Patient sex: F
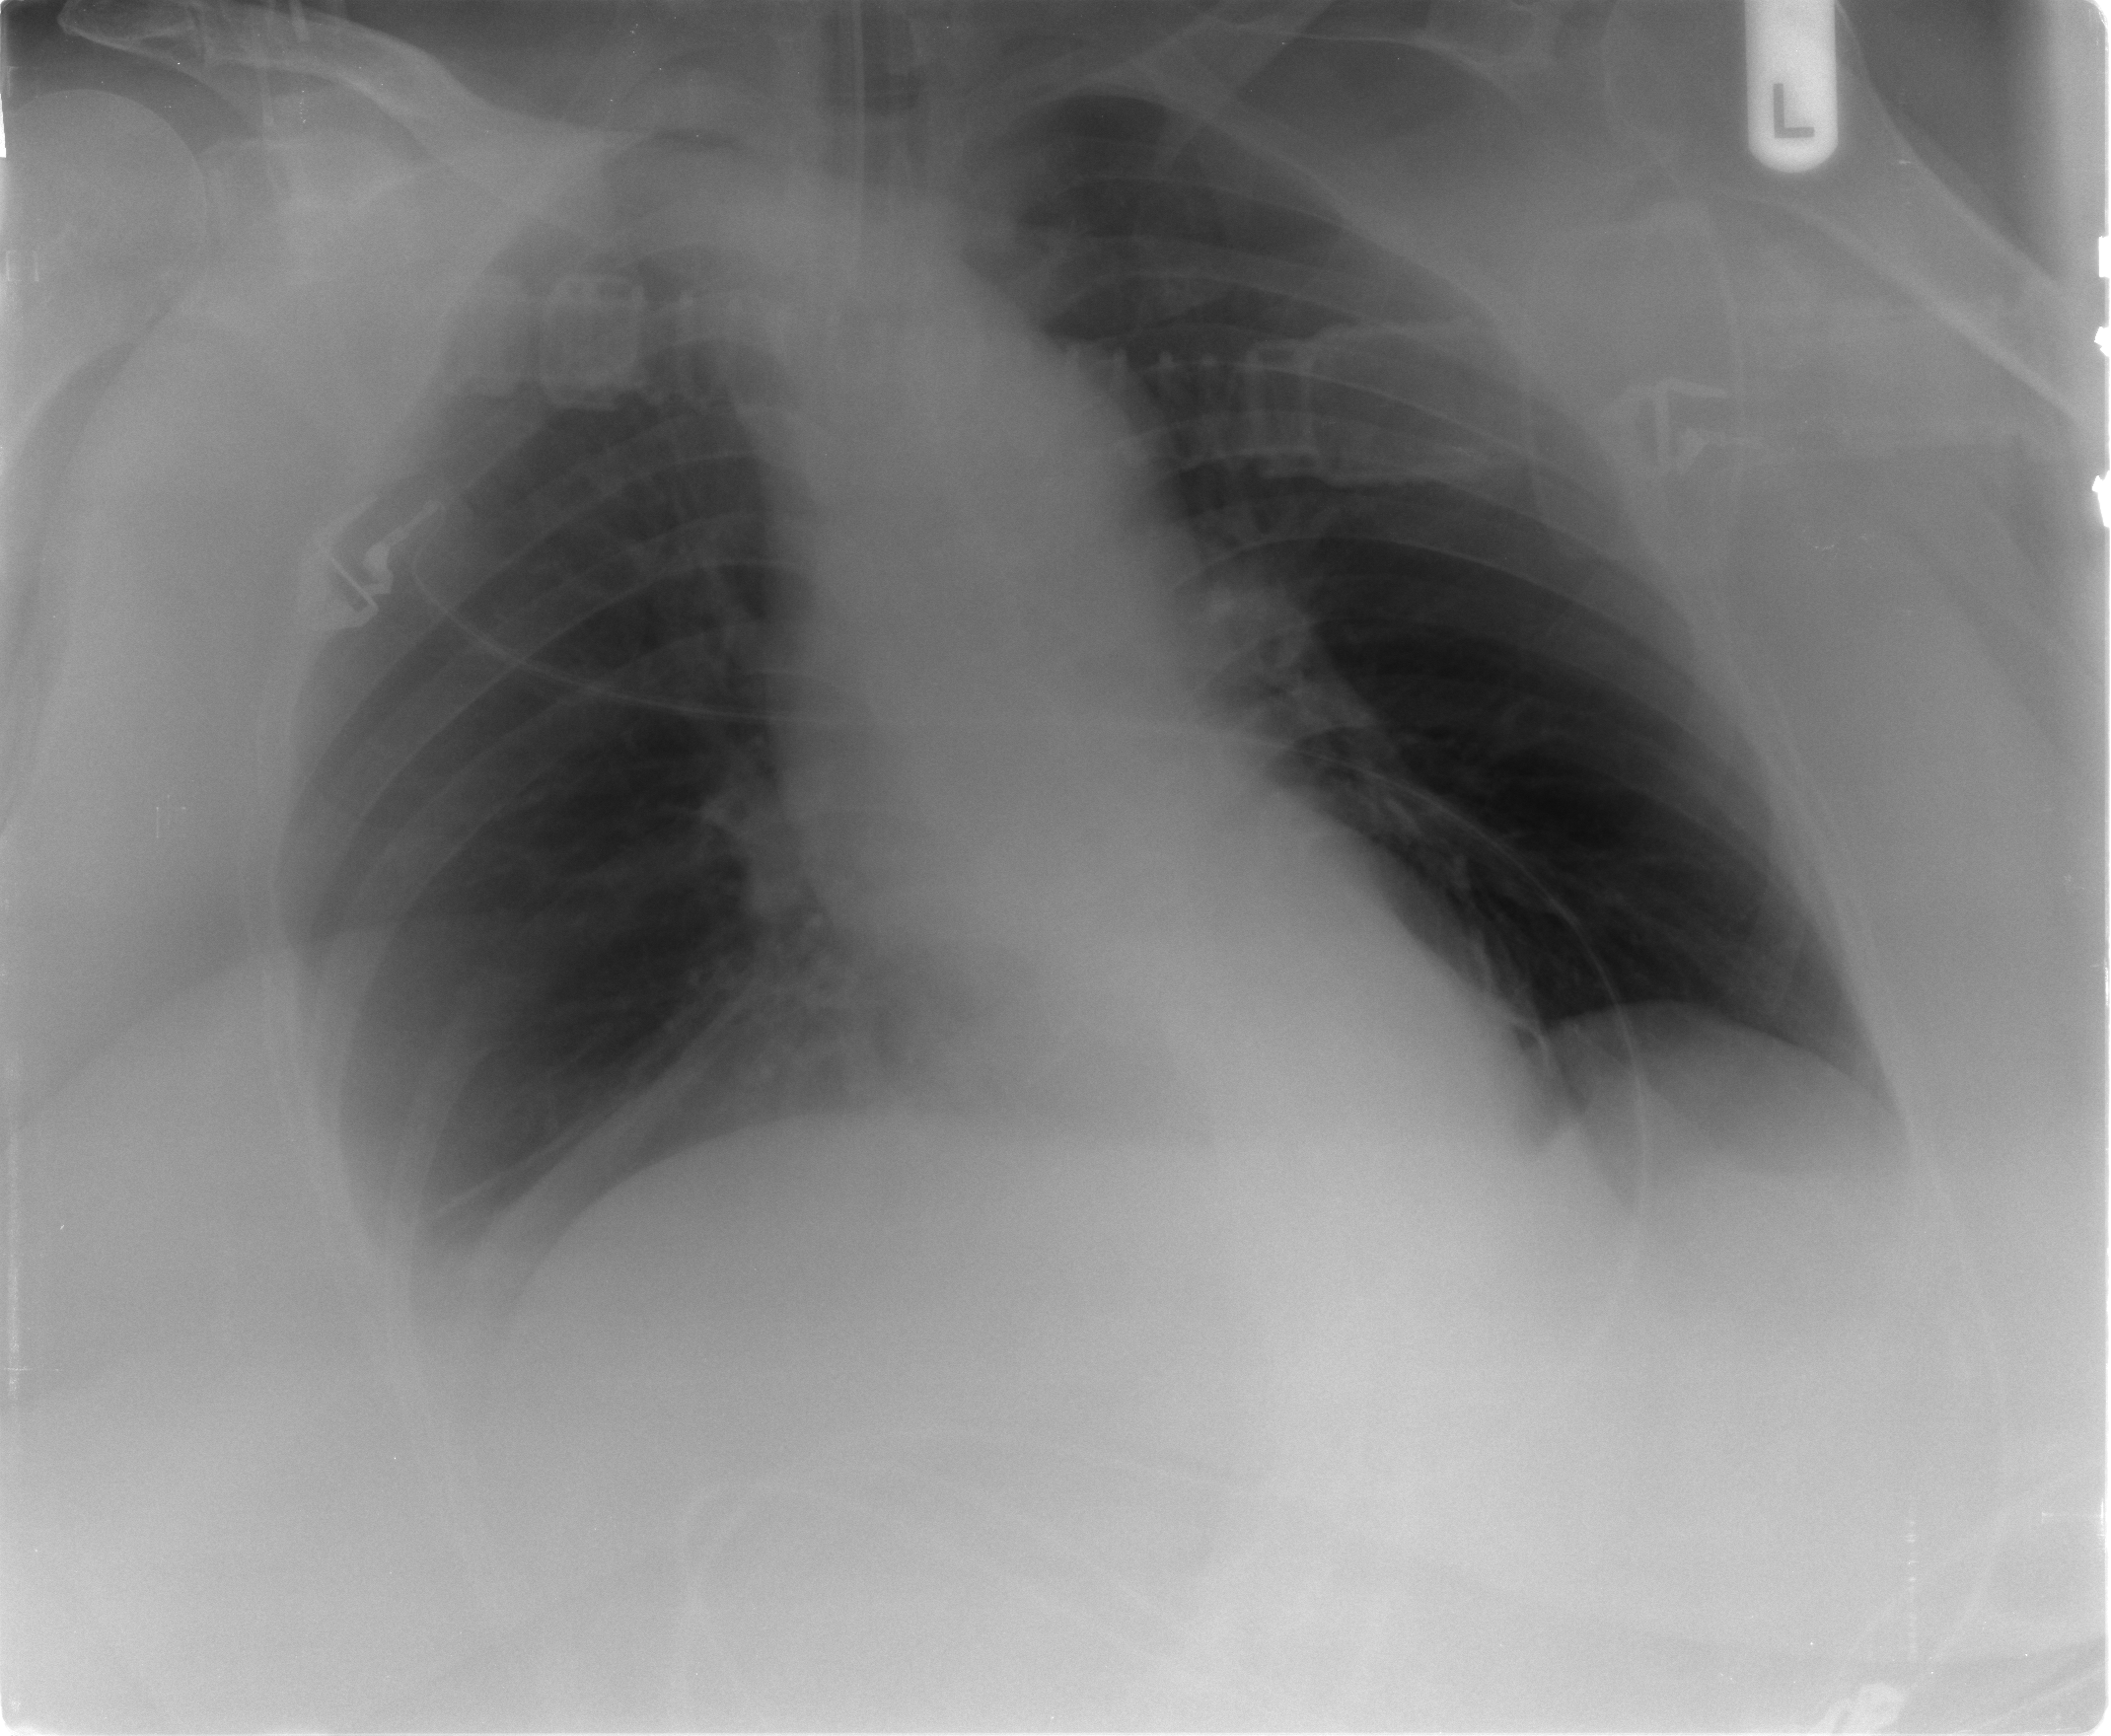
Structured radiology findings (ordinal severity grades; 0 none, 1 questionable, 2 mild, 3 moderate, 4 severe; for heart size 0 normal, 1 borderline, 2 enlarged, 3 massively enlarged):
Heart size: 0
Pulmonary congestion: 0
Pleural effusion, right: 0
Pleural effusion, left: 0
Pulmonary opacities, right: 0
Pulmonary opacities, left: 0
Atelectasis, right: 2
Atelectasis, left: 0